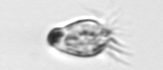
Label: Paratontonia_gracillima